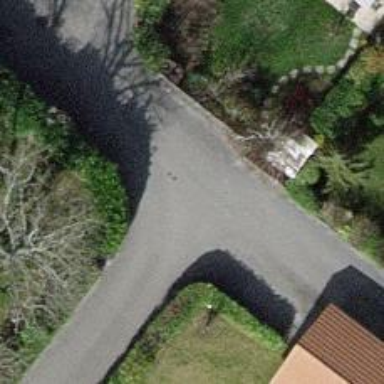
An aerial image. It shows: Alley classified as service road.